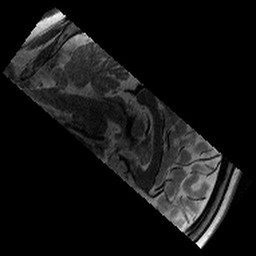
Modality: T2w
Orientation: sagittal
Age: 11
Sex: male
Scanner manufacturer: siemens
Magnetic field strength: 3 T
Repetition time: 9.23 s
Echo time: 0.067 s